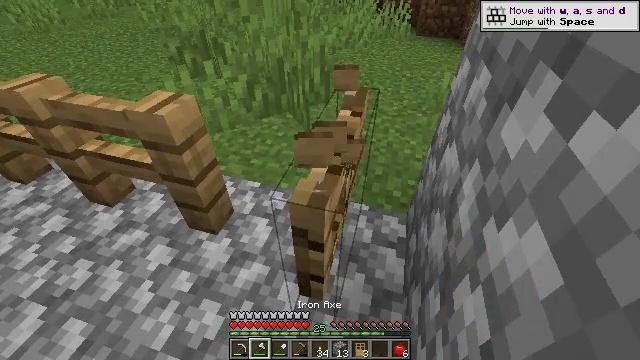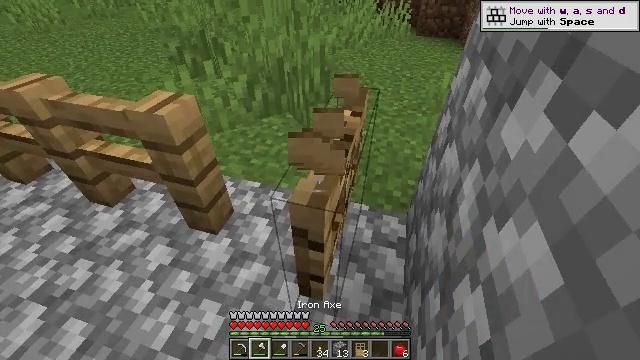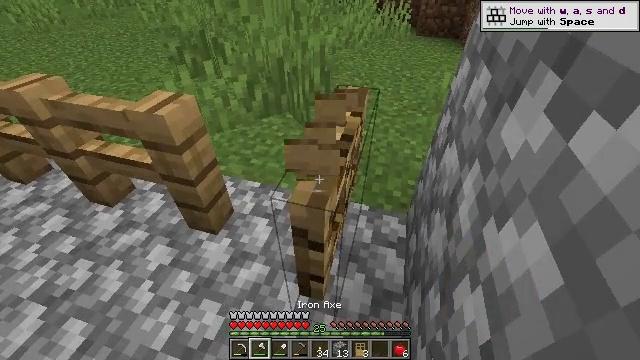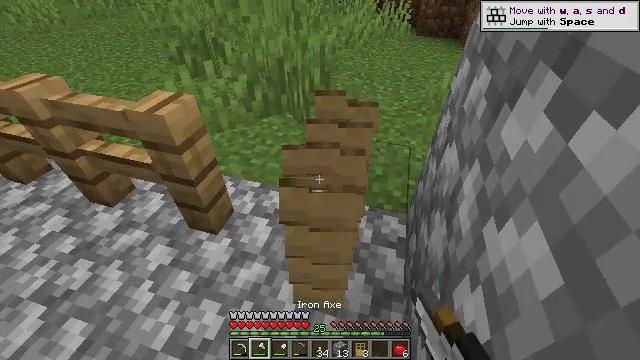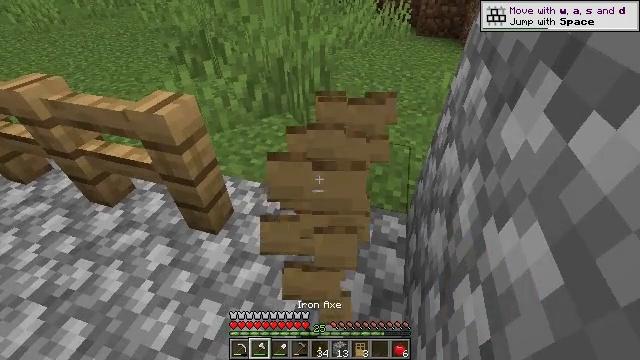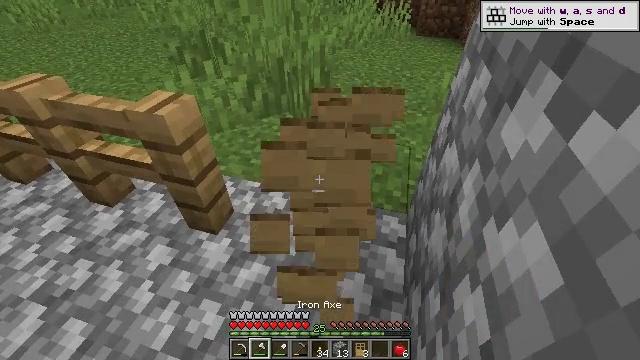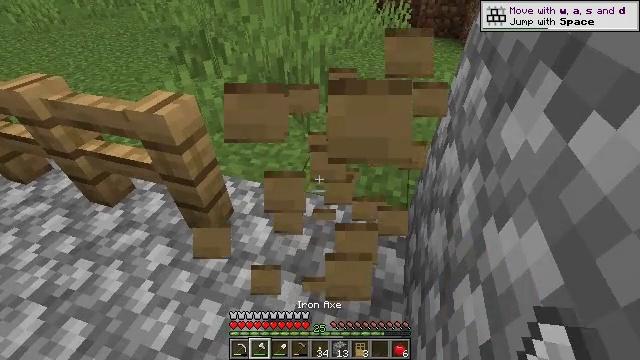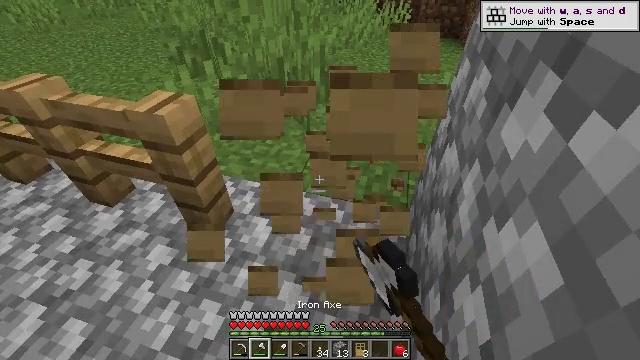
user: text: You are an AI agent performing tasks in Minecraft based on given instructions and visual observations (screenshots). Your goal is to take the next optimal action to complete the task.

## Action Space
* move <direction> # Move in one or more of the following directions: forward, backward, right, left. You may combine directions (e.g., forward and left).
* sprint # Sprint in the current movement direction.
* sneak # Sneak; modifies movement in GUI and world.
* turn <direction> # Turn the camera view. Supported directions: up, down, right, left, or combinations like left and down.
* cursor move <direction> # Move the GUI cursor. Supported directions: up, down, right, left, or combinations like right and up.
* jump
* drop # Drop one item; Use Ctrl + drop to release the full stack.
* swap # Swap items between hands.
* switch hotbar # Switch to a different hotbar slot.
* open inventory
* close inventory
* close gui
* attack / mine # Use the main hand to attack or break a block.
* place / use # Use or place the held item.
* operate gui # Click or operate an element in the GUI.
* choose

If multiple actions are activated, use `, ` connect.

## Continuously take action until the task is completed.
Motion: motion action
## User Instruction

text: Collect materials from the oak fence gate.
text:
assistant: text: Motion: attack / mine
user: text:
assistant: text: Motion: attack / mine
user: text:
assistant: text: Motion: attack / mine
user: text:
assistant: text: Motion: attack / mine
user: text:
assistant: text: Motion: attack / mine
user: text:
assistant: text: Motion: attack / mine
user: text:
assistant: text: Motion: attack / mine
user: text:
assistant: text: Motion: attack / mine